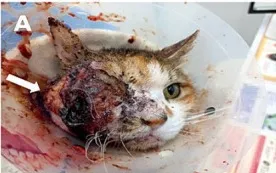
Facial inflammation before and after MSC transplantation, showing a decrease in facial inflammation (FeDESI scores). (A) Before the injection, the facial inflammation was severe, and bleeding and crust exfoliation occurred several times a day (arrow) (FeDESI score 30).
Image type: medical_photograph (other_medical_photograph)